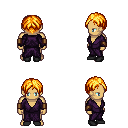
a pixel art fantasy rpg character, male body template, human, tanned skin, purple robe, white pants, light blonde parted hairstyle, leather bracers, black shoes, four views (front, back, left, right), 2x2 character sprite sheet, small pixel art, hard edges, no anti-aliasing